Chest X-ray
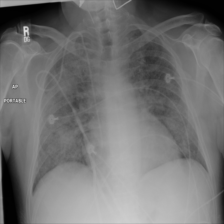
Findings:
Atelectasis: negative
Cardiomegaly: negative
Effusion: negative
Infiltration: negative
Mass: negative
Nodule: negative
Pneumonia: negative
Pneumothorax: negative
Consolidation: negative
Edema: negative
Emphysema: negative
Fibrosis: negative
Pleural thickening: negative
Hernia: negative